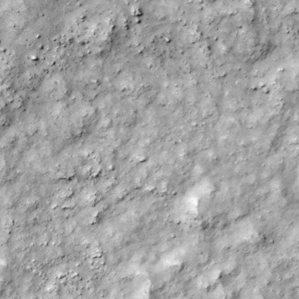
Label: non_frost